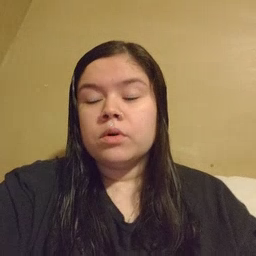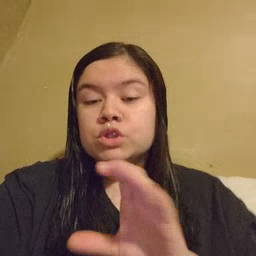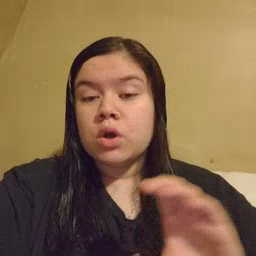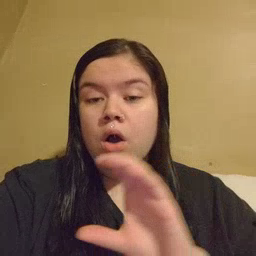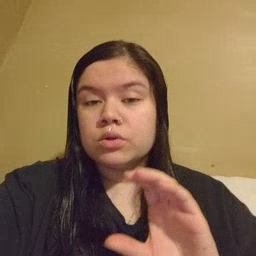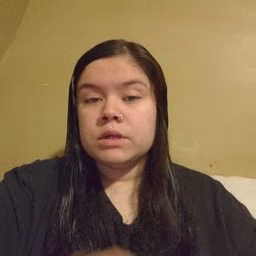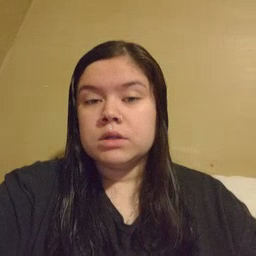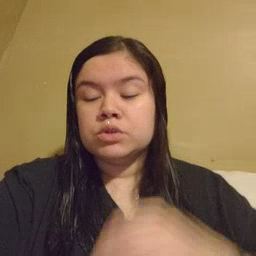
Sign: chocolate